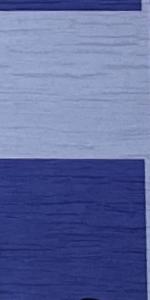
Label: Empty